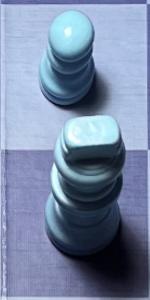
Label: King_White